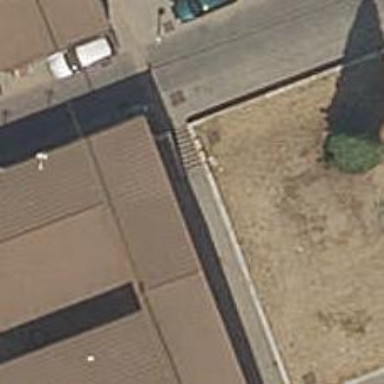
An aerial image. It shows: Road with steps.